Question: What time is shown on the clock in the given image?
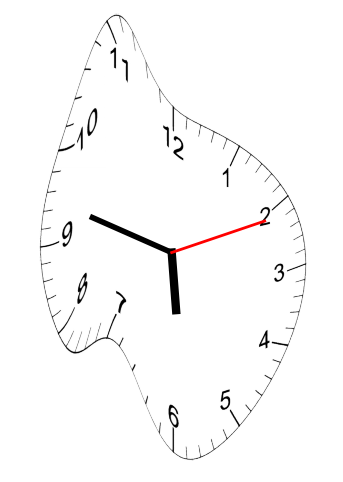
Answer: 05:47:11